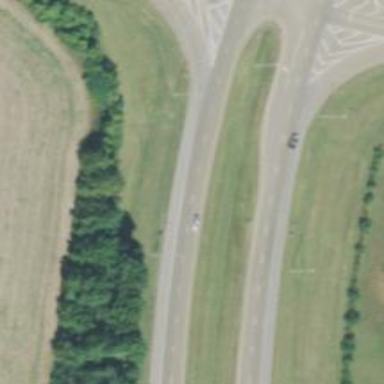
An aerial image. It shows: Dual carriageway expressway with asphalt surface. It is classified as trunk highway.